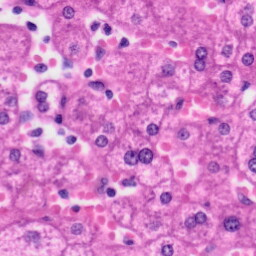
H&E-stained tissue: Liver